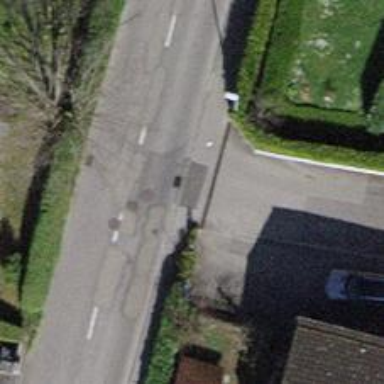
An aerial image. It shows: Unmarked footway crossing with traffic island.